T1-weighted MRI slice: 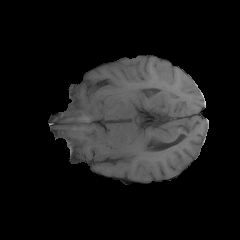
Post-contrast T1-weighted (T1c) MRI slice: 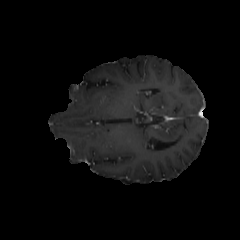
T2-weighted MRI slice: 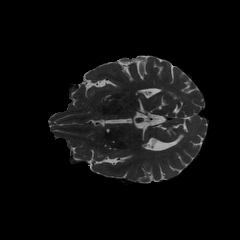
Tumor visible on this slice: no